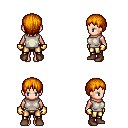
a pixel art fantasy rpg character, female body template, human, light skin, white sleeveless shirt, gold greaves, dark blonde plain hairstyle, gold gloves, brown shoes, four views (front, back, left, right), 2x2 character sprite sheet, small pixel art, hard edges, no anti-aliasing